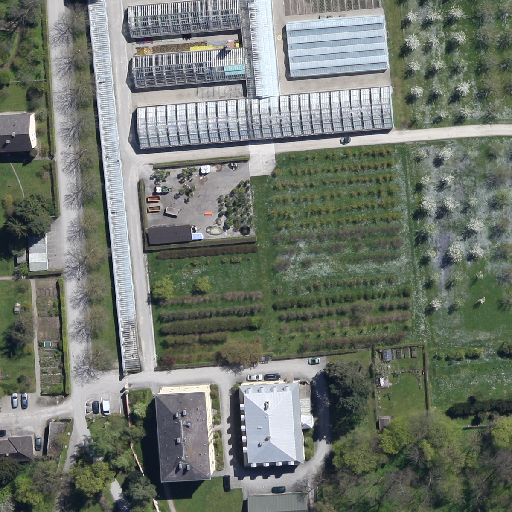
Referring expression: car